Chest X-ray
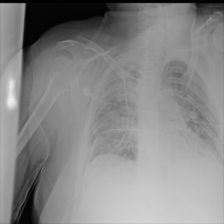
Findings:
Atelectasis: positive
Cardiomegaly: negative
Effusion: positive
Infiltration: positive
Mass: negative
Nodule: negative
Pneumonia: negative
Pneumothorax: negative
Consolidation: negative
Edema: negative
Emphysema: positive
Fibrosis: negative
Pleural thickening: negative
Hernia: negative